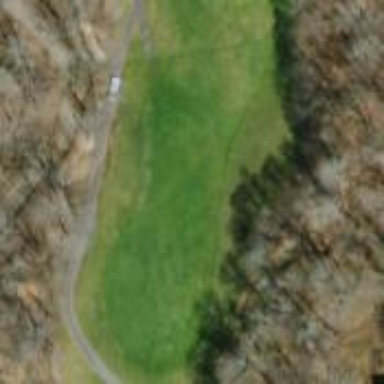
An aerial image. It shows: Lush grass fairway on golf course.